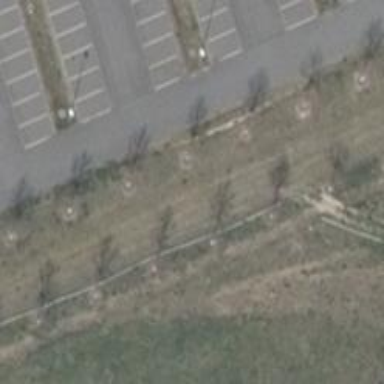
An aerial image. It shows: Asphalt parking aisle road for service vehicles.